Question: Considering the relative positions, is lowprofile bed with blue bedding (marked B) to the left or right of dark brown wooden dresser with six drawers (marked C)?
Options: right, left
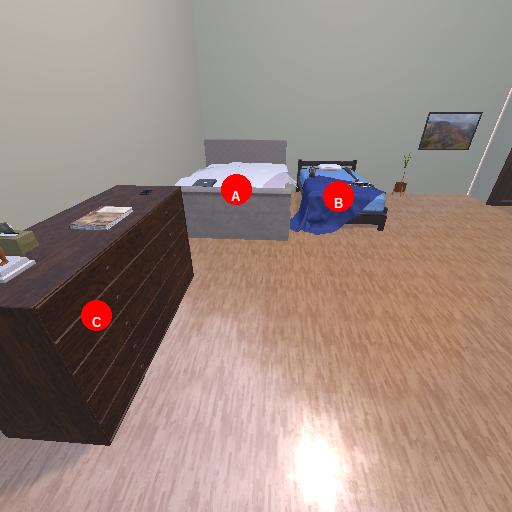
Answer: right